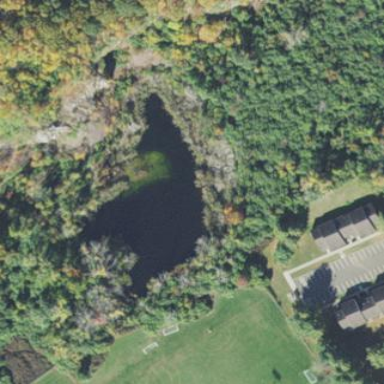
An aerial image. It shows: Serene pond surrounded by nature.